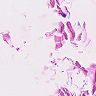
Metastatic tissue present: no